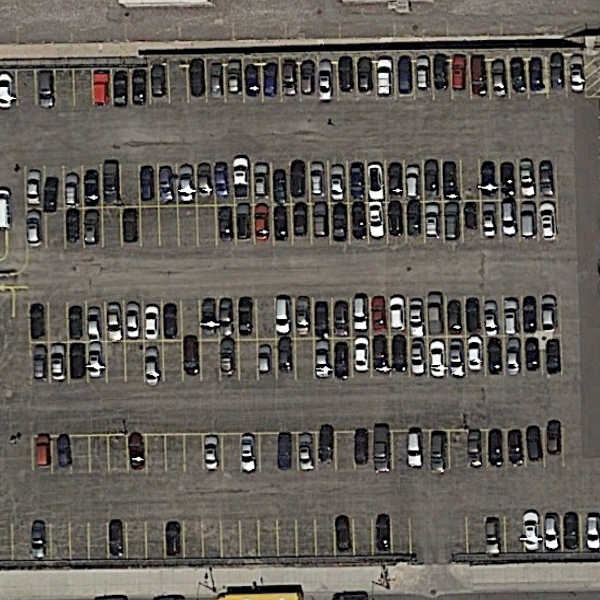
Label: Parking